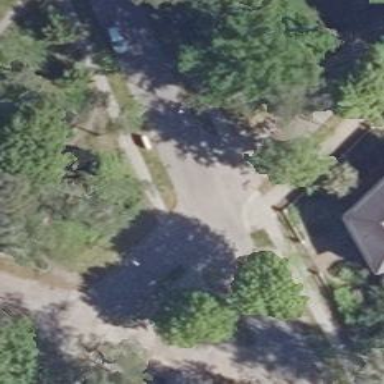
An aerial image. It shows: Residential road with asphalt surface. There are sidewalks on both sides of the road.